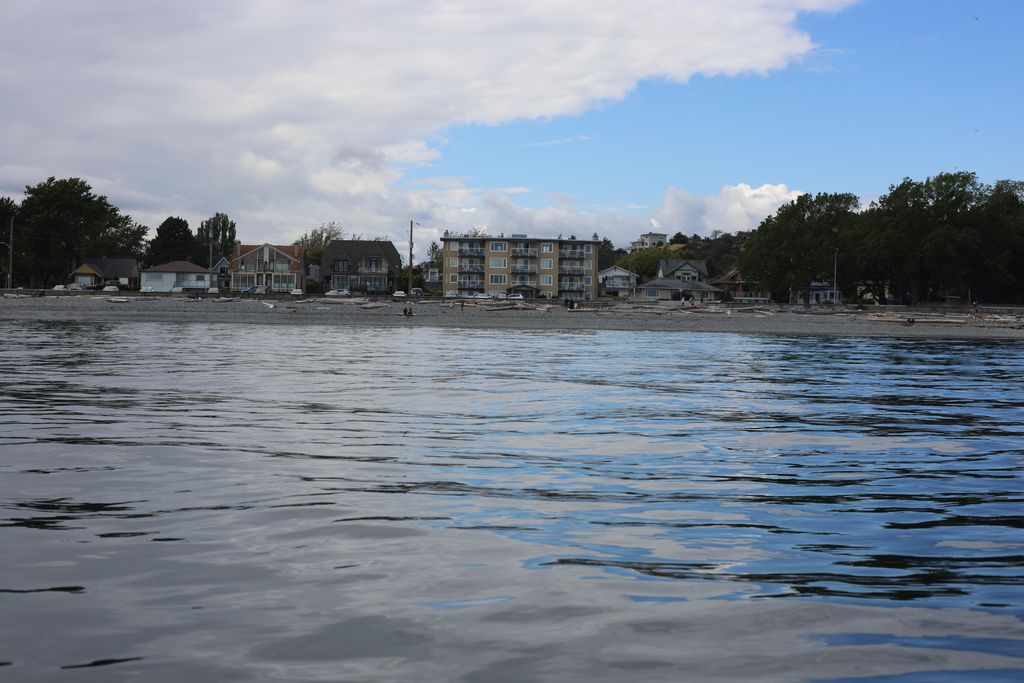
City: victoria